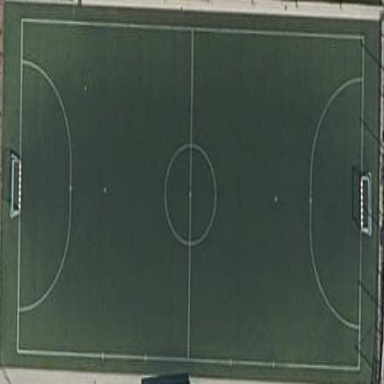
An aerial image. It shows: Artificial turf pitch for leisure land.